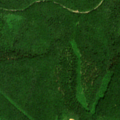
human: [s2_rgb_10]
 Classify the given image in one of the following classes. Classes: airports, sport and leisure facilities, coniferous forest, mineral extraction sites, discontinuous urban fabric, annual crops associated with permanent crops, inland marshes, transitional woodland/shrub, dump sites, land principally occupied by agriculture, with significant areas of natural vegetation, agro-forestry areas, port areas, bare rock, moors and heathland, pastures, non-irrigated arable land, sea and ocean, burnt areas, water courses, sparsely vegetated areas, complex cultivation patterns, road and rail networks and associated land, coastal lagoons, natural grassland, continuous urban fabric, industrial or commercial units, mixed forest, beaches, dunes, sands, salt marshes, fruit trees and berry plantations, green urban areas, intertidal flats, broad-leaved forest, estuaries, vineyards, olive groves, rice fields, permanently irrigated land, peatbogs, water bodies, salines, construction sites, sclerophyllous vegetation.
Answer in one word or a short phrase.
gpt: complex cultivation patterns, broad-leaved forest